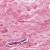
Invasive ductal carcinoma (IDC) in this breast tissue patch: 0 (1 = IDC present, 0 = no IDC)